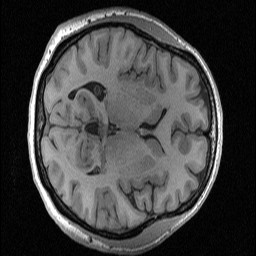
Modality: T1w
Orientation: axial
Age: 49
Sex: female